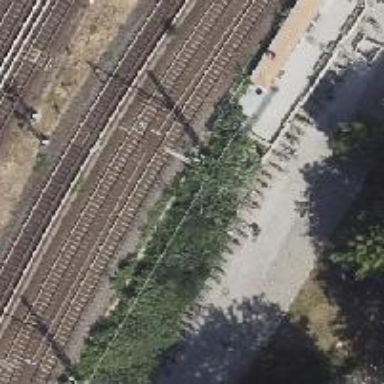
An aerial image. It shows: Catenary mast for power lines.